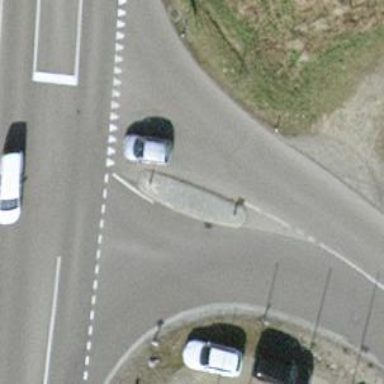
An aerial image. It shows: Tertiary road with asphalt surface.